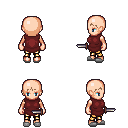
a pixel art fantasy rpg character, female body template, human, light skin, maroon tunic, gold greaves, plain hairstyle, white slippers, dagger, four views (front, back, left, right), 2x2 character sprite sheet, small pixel art, hard edges, no anti-aliasing